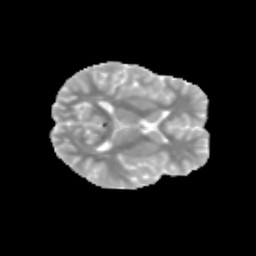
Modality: MD
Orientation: axial
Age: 13
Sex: female
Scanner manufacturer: siemens
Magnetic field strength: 3 T
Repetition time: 3.8 s
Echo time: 0.07 s